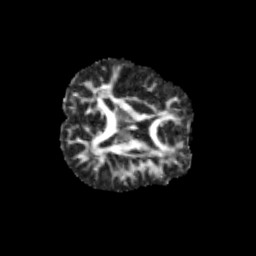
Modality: FA
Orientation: axial
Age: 13
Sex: male
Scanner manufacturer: siemens
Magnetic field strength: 3 T
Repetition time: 3.8 s
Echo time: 0.07 s